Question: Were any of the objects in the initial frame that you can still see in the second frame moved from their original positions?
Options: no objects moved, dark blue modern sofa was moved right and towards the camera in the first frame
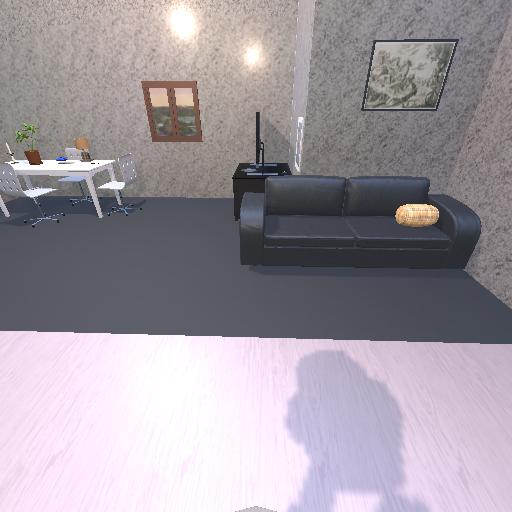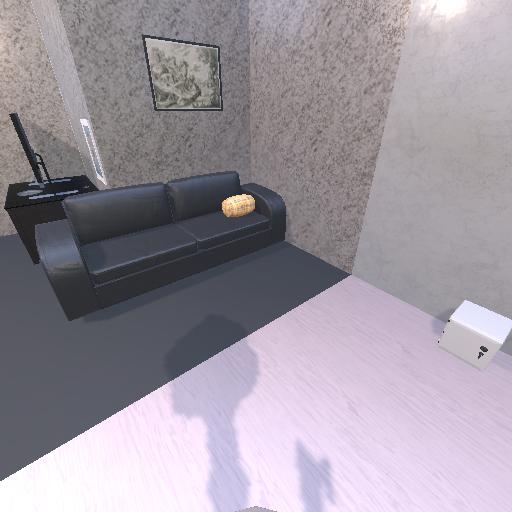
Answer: no objects moved